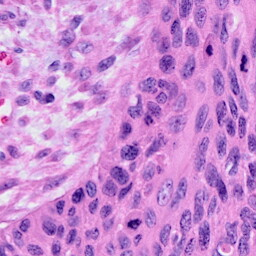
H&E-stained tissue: Cervix